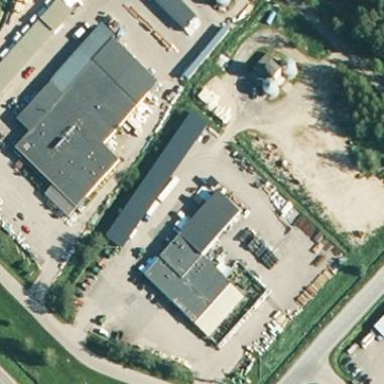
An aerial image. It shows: Building that houses agrarian shop.